Aerial crown-view tile of a tropical tree (Barro Colorado Island, Panama), acquired 20240611:
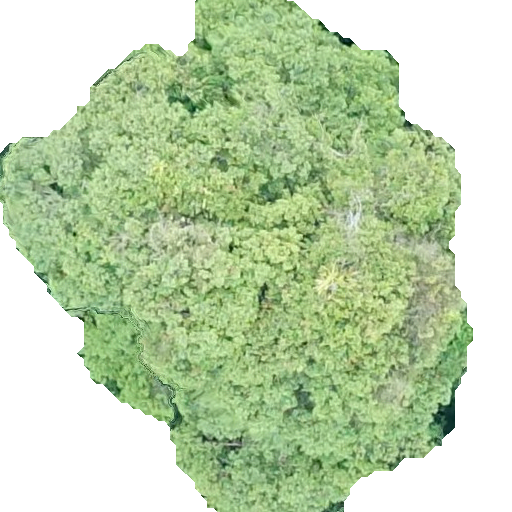
Species: Luehea seemannii
GBIF accepted scientific name: Luehea seemannii
Crown area: 265.728 m²